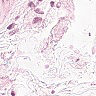
Metastatic tissue present: no